Question: I have a hash that looks like this:
'''
{"Title"=>"Harry Potter", "Author"=>"Jk rowling", "Date Published"=>"1997"}
'''
Here's the html table when everything is working correctly:

Right now, I'm just iterating over the keys for the th and over the values for the td.
So here's my code:
'''
%table
%tr
- data.each do |key, array|
%th= key
%tr
- data.each do |key, array|
%td= array
'''
This works, but my problem is:
-
Thanks for all help!
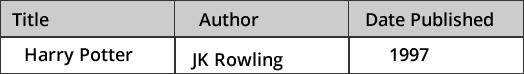
Answer: It may be 'nil' and not generating the 'th' or 'td'. You could try this (note, I'm not totally familiar with the view gem you're using, so I'm taking a stab at it):
'''
%table
%tr
- data.each do |key, array|
%th= key || " ".html_safe
%tr
- data.each do |key, array|
%td= array || " ".html_safe
'''